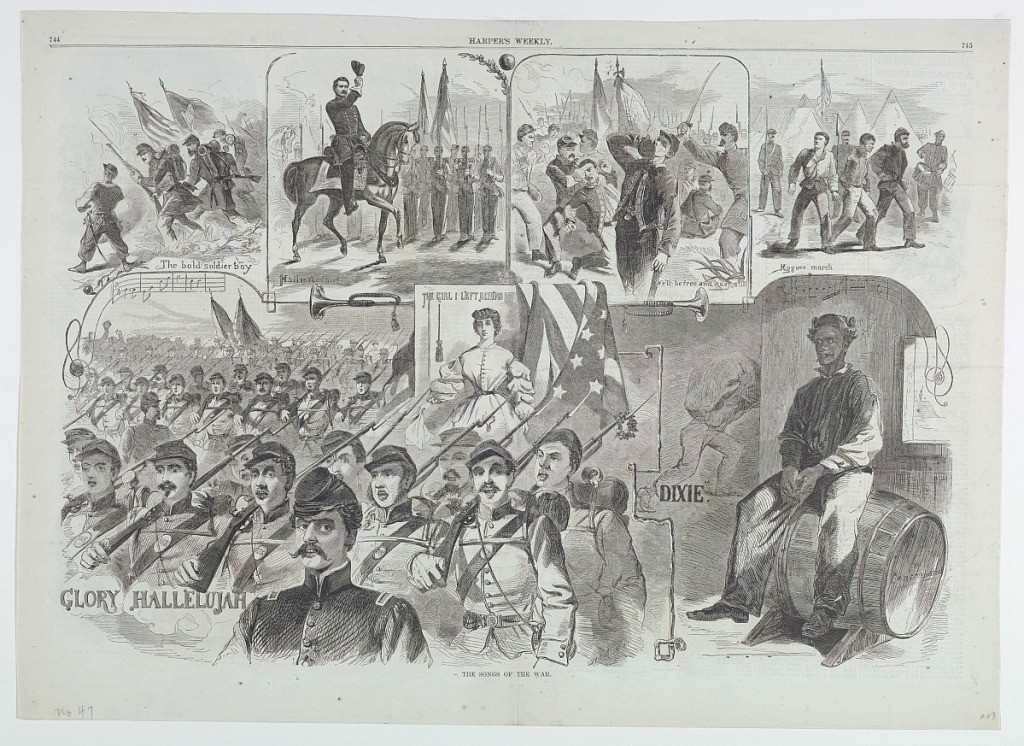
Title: The Songs of the War
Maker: Winslow Homer, American, 1836–1910
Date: November 23, 1861
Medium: Wood engraving in black ink on paper
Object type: Print
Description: Double-page spread for Harper's Weekly, with vignettes related to songs labeled: The bold soldier boy, Hail to the Chief, We'll be free and easy still, Rogues march, Glory Hallelujah, The Girl I Left Behind Me, Dixie.